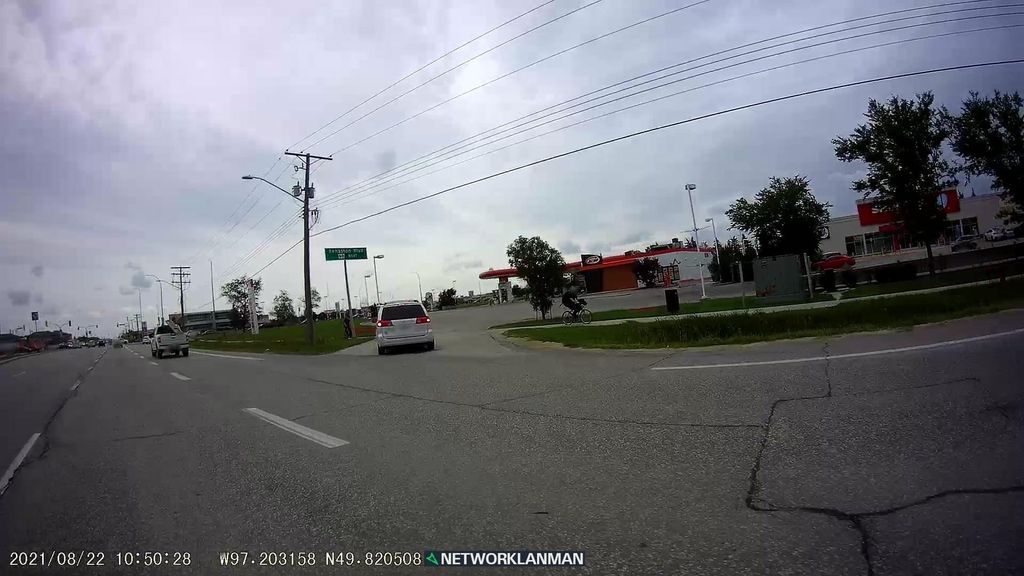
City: winnipeg